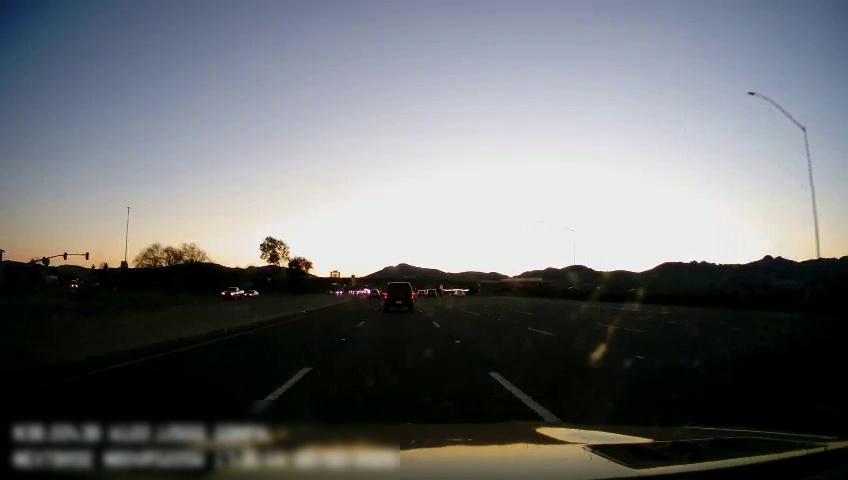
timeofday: Dusk/Dawn/Twilight
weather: Sunny
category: Drivable Space
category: Drivable Space
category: Vehicles | Truck
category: Vehicles | Car
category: Vehicles | Car
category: Vehicles | Car
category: Vehicles | SUV
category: Lanes | Alternate Lane
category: Lanes | Current Lane
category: Lanes | Current Lane
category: Lanes | Alternate Lane
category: Lanes | Alternate Lane
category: Lanes | Alternate Lane